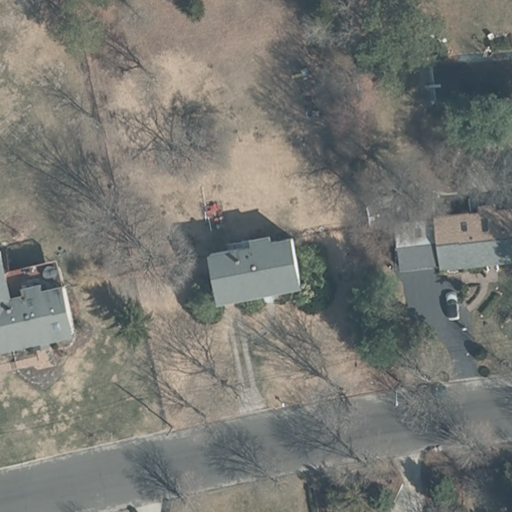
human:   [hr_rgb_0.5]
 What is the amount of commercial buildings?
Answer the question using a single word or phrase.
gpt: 0

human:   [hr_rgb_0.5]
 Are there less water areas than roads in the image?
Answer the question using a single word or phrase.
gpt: yes

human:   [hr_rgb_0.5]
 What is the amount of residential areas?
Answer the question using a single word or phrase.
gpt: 1

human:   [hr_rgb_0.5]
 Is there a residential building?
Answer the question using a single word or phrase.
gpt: yes

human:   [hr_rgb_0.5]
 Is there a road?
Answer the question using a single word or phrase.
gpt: yes

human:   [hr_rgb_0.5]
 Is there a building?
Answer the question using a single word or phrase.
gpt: yes

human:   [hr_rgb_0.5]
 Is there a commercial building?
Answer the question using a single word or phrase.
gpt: no

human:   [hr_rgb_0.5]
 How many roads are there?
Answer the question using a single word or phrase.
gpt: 1

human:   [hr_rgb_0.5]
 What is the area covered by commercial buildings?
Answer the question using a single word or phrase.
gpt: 0m2

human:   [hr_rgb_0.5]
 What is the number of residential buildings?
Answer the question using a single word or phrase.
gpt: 3

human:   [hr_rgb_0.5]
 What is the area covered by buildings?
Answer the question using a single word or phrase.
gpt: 351m2

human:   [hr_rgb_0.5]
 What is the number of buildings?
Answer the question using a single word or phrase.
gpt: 3

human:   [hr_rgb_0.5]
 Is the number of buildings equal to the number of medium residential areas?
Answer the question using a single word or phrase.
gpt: no

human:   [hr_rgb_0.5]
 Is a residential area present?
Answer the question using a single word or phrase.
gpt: yes

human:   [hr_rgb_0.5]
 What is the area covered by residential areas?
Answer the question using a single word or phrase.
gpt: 9196m2

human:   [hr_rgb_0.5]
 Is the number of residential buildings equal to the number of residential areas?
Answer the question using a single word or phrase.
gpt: no

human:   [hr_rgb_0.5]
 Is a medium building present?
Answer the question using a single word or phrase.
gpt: yes

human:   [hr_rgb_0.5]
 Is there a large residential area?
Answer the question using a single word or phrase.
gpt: yes

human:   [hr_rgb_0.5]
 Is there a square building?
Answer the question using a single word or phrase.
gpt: no

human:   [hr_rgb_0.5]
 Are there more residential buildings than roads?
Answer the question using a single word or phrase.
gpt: yes

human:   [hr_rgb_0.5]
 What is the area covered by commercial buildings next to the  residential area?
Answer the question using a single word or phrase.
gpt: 0m2

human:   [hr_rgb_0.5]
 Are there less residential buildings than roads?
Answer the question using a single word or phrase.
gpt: no

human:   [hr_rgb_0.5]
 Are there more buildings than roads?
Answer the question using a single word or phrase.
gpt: yes

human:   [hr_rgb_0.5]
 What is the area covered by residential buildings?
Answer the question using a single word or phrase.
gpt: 351m2

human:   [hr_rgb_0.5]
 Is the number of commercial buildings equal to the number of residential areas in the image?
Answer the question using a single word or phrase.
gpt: no

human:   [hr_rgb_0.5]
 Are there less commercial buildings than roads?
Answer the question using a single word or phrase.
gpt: yes

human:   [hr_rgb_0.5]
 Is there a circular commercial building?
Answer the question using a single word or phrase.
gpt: no

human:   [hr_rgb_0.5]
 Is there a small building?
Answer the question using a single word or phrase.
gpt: yes

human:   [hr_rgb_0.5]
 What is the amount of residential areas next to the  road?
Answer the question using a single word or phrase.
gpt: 1

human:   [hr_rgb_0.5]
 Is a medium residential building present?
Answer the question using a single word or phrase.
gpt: yes

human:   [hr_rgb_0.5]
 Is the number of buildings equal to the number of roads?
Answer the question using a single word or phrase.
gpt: no

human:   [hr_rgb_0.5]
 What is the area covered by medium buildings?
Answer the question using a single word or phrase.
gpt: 186m2

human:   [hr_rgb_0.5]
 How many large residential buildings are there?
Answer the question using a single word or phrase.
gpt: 0

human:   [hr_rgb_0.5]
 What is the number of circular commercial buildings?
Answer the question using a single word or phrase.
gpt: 0

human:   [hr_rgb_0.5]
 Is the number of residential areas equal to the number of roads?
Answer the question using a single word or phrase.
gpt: yes

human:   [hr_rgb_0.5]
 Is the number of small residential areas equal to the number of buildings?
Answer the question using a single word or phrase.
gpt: no

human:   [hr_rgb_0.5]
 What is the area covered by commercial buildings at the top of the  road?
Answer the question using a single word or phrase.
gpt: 0m2

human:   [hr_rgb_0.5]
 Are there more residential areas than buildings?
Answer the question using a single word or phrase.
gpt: no

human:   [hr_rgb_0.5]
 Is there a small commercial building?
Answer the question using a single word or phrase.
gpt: no

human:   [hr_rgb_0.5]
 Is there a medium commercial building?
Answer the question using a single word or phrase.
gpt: no

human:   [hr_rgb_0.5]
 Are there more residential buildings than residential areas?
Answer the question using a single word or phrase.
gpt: yes

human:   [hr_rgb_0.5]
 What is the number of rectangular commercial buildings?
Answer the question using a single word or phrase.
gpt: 0

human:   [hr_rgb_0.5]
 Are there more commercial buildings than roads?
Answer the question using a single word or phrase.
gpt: no

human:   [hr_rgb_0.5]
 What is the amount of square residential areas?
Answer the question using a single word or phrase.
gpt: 0

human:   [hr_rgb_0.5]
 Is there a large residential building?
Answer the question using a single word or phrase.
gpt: no

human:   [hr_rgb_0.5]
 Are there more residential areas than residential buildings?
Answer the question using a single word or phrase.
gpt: no

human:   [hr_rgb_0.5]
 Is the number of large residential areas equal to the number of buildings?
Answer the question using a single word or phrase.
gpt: no

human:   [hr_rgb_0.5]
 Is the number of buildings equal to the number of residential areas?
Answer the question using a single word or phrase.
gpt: no

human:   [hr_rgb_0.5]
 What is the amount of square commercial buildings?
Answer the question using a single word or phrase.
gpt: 0

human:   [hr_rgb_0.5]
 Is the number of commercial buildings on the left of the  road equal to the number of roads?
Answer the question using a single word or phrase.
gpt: no

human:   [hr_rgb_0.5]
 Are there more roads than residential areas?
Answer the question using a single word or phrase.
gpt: no

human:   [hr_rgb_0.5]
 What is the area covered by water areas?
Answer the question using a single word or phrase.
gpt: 0m2

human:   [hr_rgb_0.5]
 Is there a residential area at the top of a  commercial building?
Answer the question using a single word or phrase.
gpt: no

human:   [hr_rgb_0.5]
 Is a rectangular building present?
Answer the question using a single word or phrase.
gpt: yes

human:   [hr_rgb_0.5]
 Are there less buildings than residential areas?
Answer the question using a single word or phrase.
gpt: no

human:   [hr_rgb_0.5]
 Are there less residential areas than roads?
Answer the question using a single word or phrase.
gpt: no

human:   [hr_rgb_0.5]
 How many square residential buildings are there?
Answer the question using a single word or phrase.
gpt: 0

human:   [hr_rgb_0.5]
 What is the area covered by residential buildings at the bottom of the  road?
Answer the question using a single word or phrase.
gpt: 0m2

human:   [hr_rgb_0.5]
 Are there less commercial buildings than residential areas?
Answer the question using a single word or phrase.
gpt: yes

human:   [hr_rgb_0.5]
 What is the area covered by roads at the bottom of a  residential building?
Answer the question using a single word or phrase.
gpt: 0m2

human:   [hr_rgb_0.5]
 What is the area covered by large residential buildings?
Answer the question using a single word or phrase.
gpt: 0m2

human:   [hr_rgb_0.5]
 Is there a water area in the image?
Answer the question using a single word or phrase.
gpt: no

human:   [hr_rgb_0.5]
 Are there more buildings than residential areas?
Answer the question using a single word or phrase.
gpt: yes

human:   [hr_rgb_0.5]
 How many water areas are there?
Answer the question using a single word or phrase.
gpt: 0